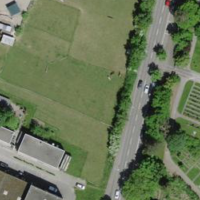
EUNIS habitat code: 52
Species observed at this site:
Gryllus campestris